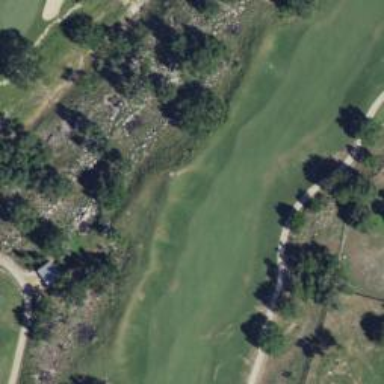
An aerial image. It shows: View of golf hole.